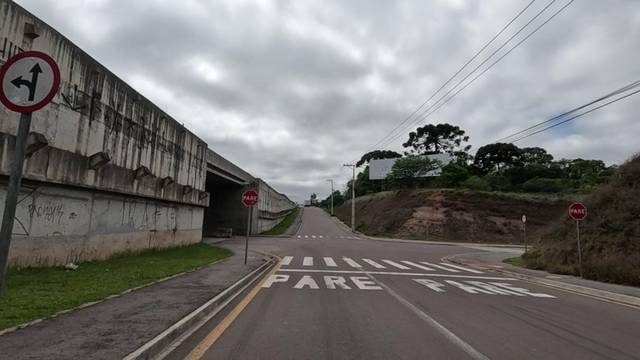
Region: Brazil
Coordinates: -25.502, -49.149